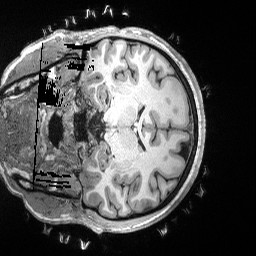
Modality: T1w
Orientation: coronal
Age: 27
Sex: male
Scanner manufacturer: siemens
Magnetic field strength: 3 T
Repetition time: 2.53 s
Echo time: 0.00169 s